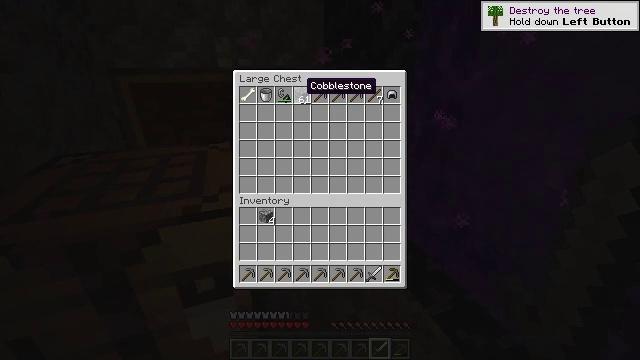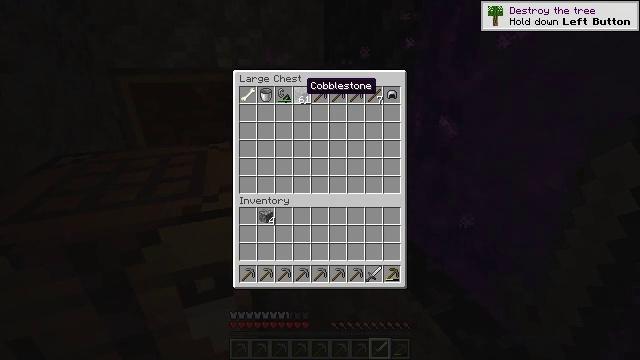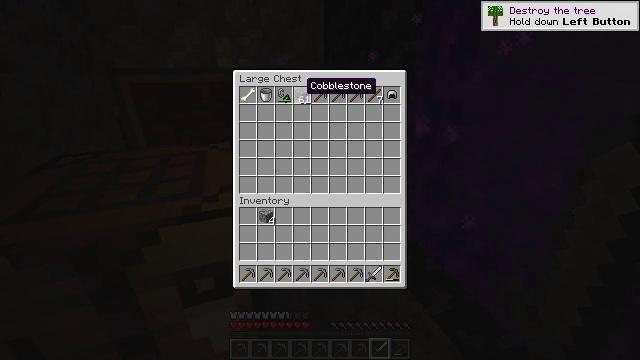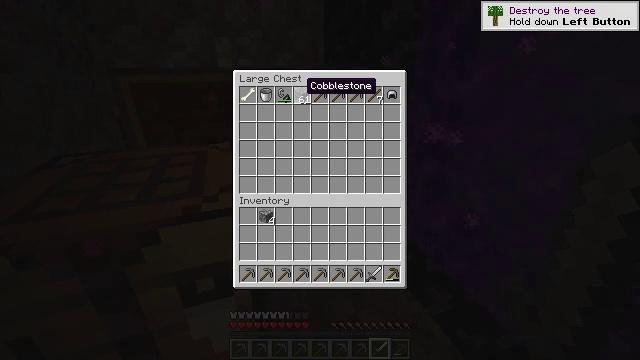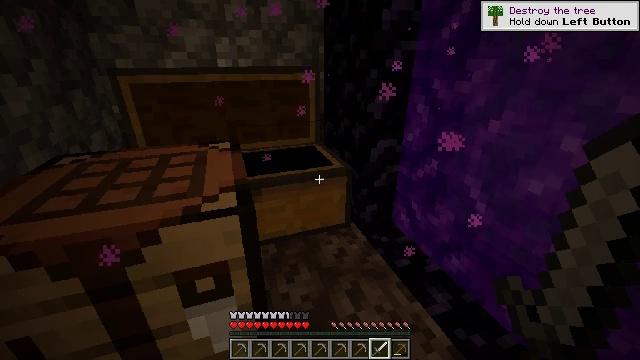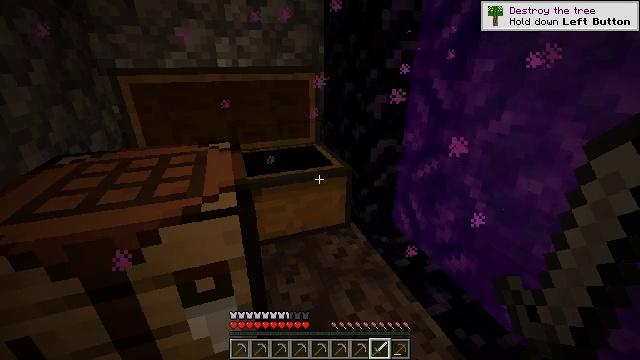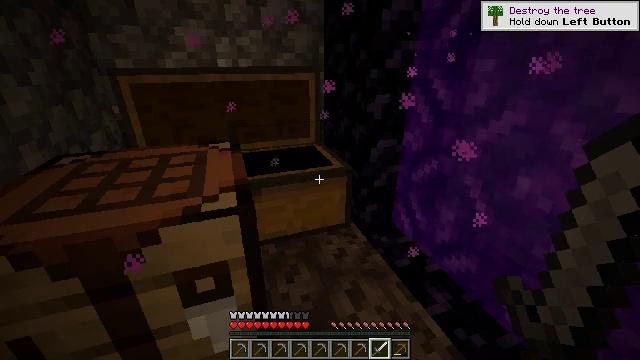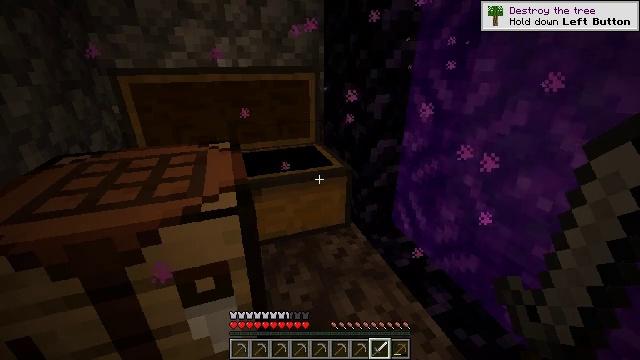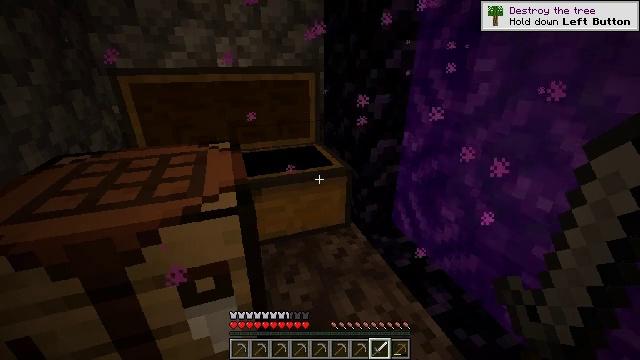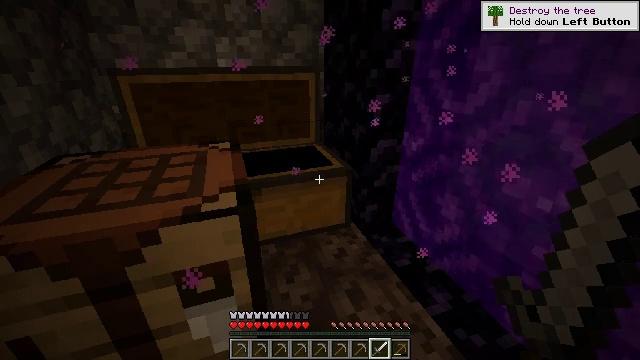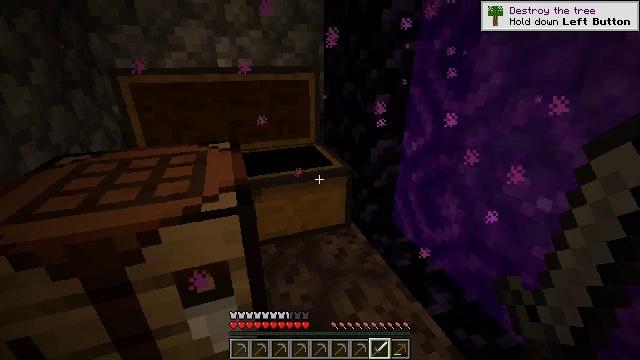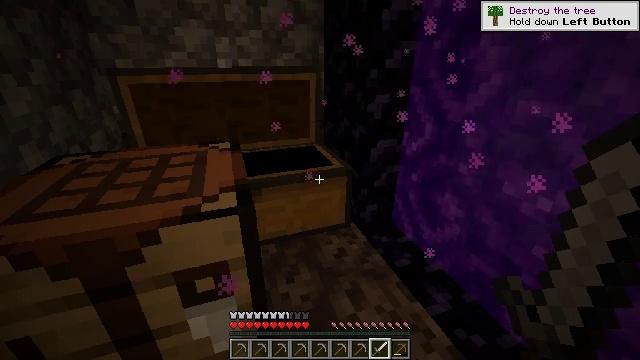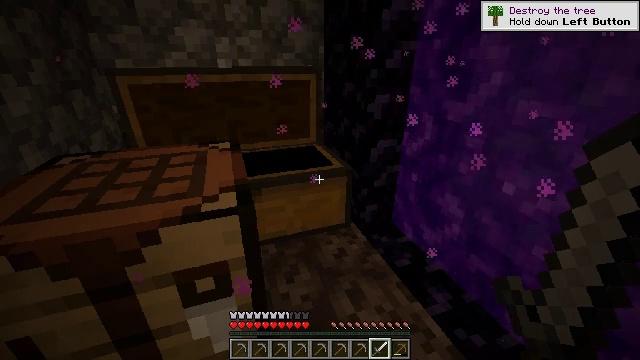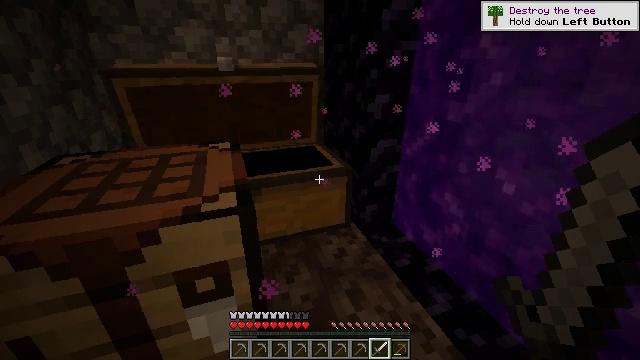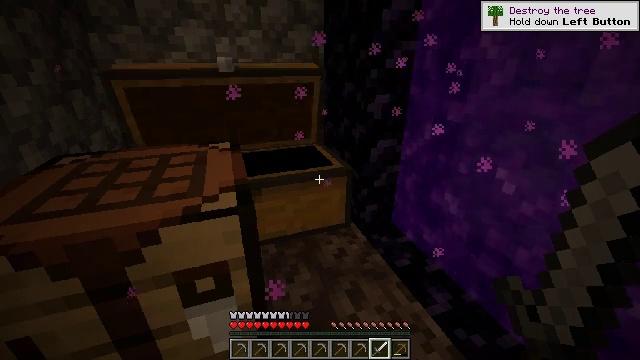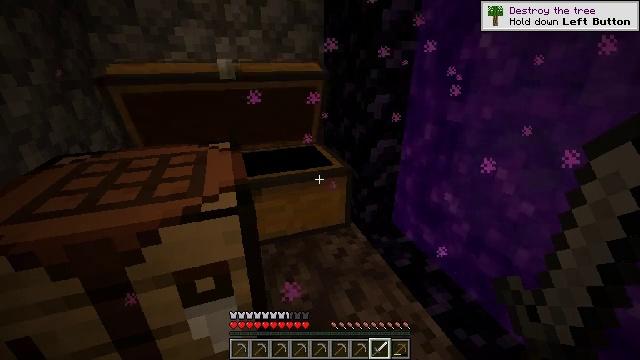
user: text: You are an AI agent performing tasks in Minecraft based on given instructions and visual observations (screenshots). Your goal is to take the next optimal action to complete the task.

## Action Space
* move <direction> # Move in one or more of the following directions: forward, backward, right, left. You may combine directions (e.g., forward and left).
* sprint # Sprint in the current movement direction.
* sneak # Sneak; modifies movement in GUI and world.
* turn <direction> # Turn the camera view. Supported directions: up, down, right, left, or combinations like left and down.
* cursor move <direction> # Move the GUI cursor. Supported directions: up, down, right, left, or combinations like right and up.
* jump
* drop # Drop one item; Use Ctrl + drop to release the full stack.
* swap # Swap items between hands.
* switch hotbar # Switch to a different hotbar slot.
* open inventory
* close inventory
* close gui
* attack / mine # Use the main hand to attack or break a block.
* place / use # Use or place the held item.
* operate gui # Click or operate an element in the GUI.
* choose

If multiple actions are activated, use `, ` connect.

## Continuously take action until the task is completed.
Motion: motion action
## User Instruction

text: Clear the area by removing soul fire.
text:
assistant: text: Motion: no_op
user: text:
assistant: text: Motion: no_op
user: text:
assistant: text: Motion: no_op
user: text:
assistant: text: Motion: close inventory
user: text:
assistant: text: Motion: close inventory
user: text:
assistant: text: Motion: close inventory
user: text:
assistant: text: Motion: close inventory
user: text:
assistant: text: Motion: no_op
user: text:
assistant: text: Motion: no_op
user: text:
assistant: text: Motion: no_op
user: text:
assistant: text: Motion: no_op
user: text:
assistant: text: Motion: no_op
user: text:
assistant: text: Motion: no_op
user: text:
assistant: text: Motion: no_op
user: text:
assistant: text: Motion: no_op
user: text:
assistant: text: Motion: no_op
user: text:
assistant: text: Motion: no_op
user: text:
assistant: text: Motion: turn left and down
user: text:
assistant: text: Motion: turn left and down
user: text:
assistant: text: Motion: turn left and up
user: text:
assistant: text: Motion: turn left and up
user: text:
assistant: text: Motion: turn left and up
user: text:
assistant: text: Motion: turn left and up
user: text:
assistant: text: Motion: turn left
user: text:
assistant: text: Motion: turn left
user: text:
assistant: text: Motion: turn left
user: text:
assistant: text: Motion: move left, turn left
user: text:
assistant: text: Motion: move left
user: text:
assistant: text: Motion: move left
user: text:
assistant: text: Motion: move left